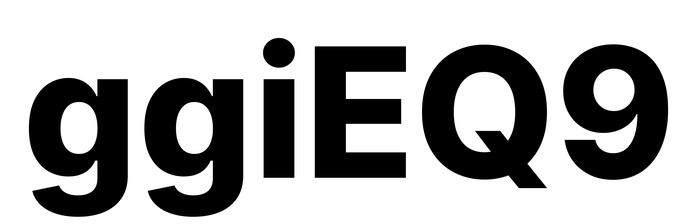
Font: Inter_ExtraBold